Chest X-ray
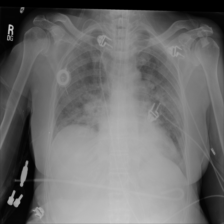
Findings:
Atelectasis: negative
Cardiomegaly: negative
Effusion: negative
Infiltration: positive
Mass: negative
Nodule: negative
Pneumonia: negative
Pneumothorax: negative
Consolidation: negative
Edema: negative
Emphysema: negative
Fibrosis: negative
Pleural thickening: negative
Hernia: negative